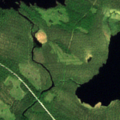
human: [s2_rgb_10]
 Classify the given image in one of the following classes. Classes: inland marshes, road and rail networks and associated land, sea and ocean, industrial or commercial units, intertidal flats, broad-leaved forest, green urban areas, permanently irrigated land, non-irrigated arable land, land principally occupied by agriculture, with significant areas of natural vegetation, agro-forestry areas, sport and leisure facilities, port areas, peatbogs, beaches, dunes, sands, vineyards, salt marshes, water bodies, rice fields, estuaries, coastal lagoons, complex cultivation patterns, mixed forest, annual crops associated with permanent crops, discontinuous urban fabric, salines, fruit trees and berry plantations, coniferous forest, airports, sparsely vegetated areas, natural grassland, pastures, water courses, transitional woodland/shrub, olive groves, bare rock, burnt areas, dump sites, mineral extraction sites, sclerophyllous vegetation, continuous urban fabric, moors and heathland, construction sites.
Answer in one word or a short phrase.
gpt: coniferous forest, water bodies